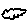
Label: cloud